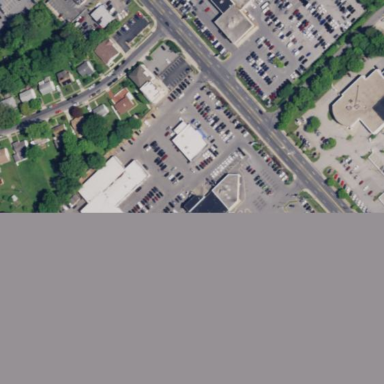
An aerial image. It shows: Commercial area with car shop.